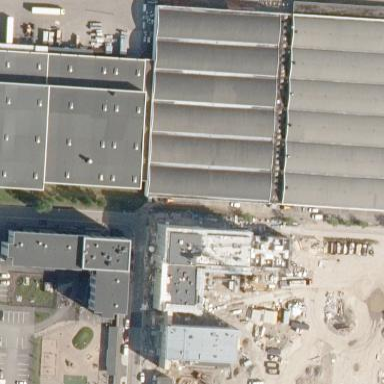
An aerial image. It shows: Industrial building.